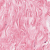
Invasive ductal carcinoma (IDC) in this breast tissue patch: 0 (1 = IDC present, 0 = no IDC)